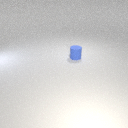
small blue rubber cylinder